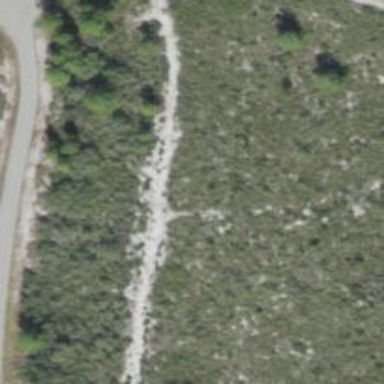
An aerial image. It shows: Path.